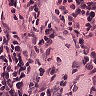
Metastatic tissue present: no